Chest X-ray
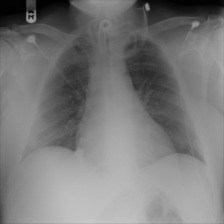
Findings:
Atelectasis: negative
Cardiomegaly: negative
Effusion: negative
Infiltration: negative
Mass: negative
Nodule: negative
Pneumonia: negative
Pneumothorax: negative
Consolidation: negative
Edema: negative
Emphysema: negative
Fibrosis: negative
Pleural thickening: negative
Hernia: negative